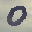
Label: 0